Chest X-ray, PA view. Patient: 22 years old, sex F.
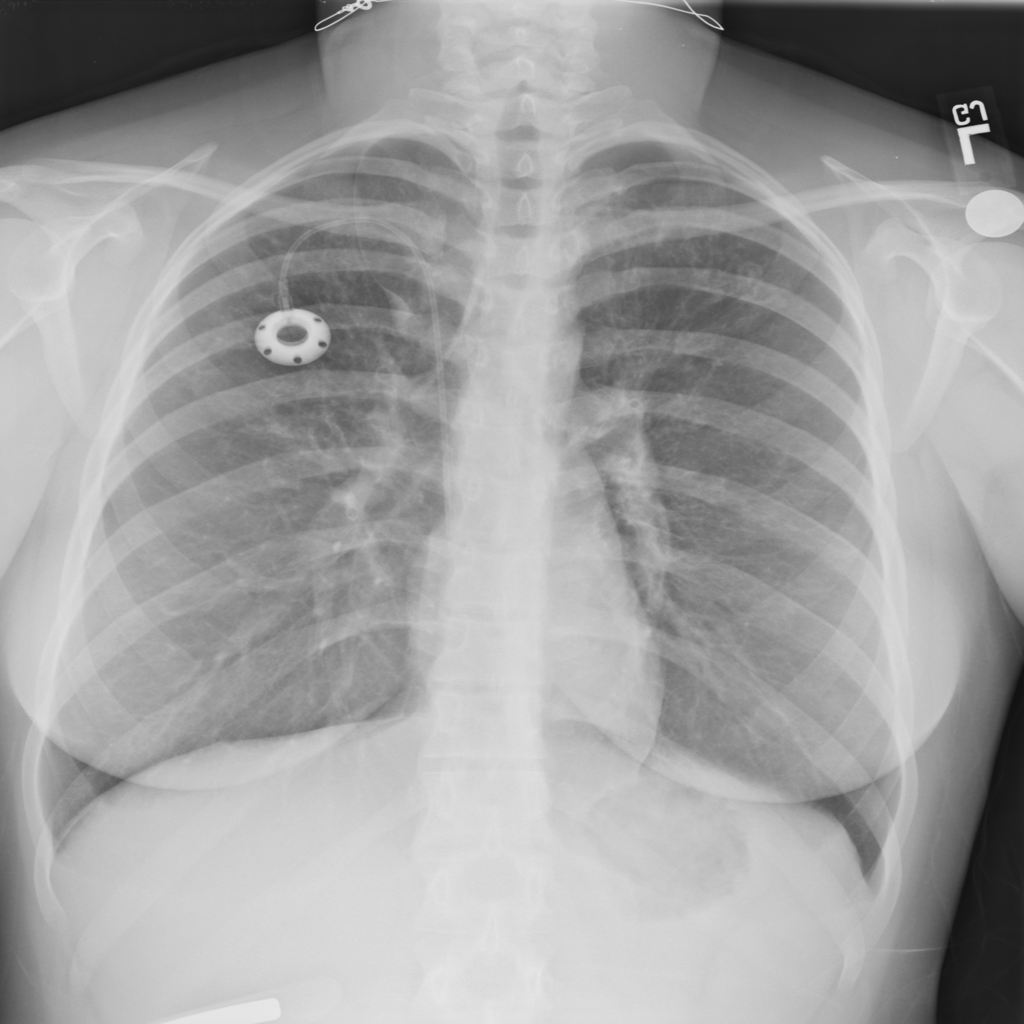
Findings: No Finding